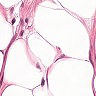
Metastatic tissue present: no